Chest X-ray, AP view. Patient: 69 years old, sex M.
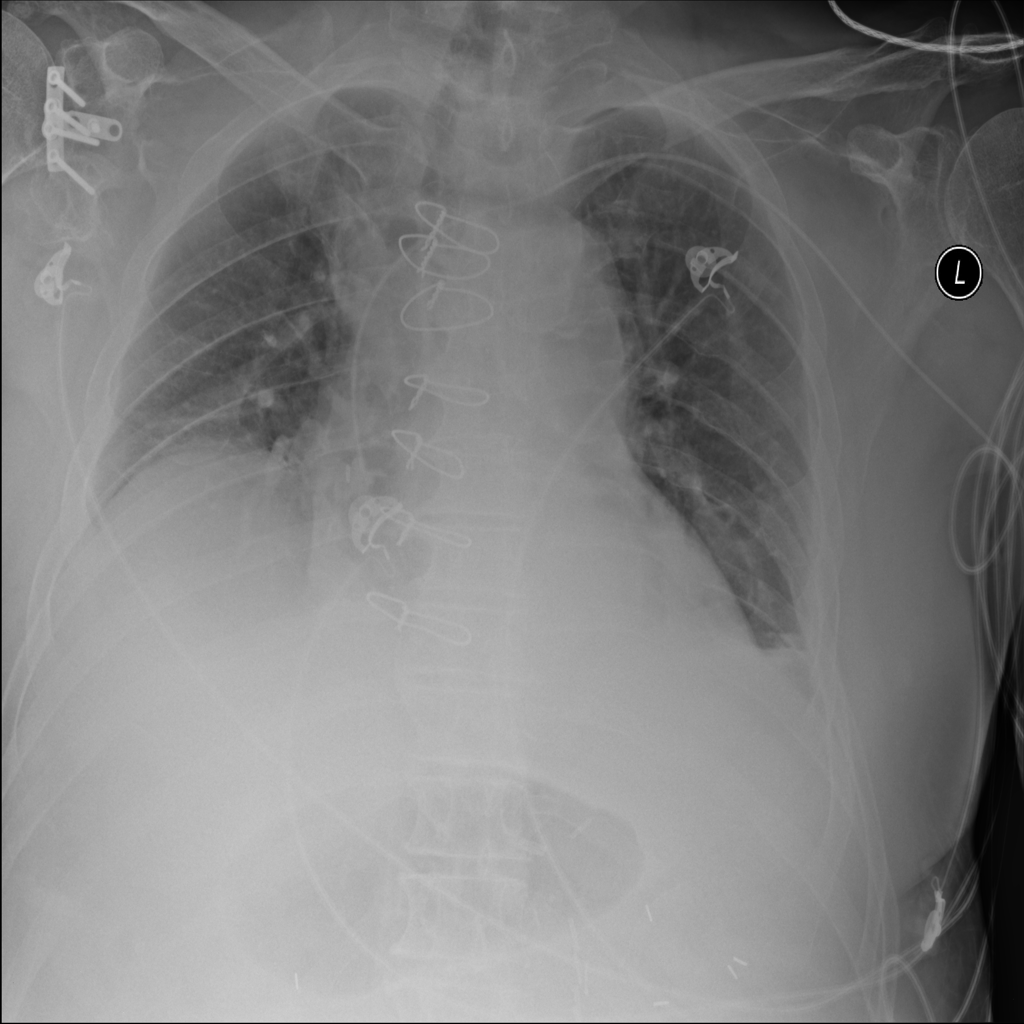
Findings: Cardiomegaly